Interaction volume radius: 10 \u00c5
Interaction volume height: 20 \u00c5
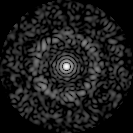
Disorder parameter: 0.8356